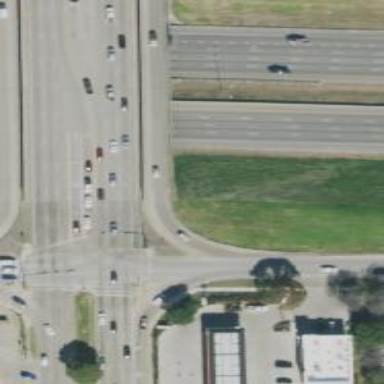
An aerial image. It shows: Secondary link road with bridge.